Question: A client has given me a task to do that I've not done before, and so I'm looking for the best way to do it. They have a form they want users to fill in, but for one field, they want an option of thousands to be placed into three dropdown menus.
For example:

So a user will only be able to choose a Venue once they've chosen a City, only a City once they'd chosen a State. (A nice way to break up the thousands of options.)
I suppose I could this quite easily using POSTBACKs and a simple database, but I imagine that doing something with AJAX and a simple database would be the slicker solution.
Are there any other ways that this problem might be tackled? If not, does anyone have any links to tutorials or code snippets I could grab? Secondly, how long do you think it would take to implement such a system?
I've never done this before so I'm hoping to avoid as many unforeseen pitfalls as possible. Thanks.
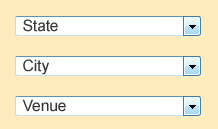
Answer: How about a simple <URL> solution?